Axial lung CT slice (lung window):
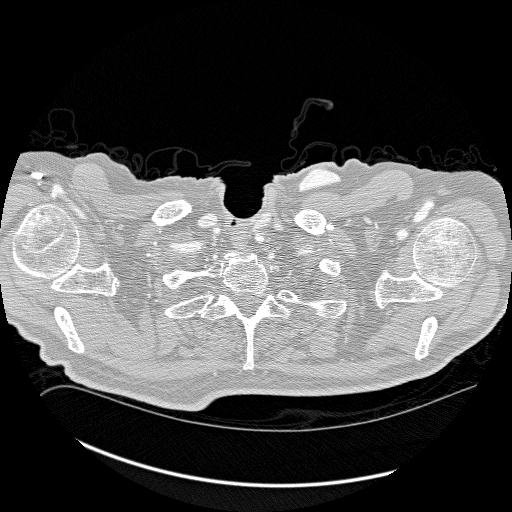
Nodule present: no